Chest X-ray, PA view. Patient: 34 years old, sex F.
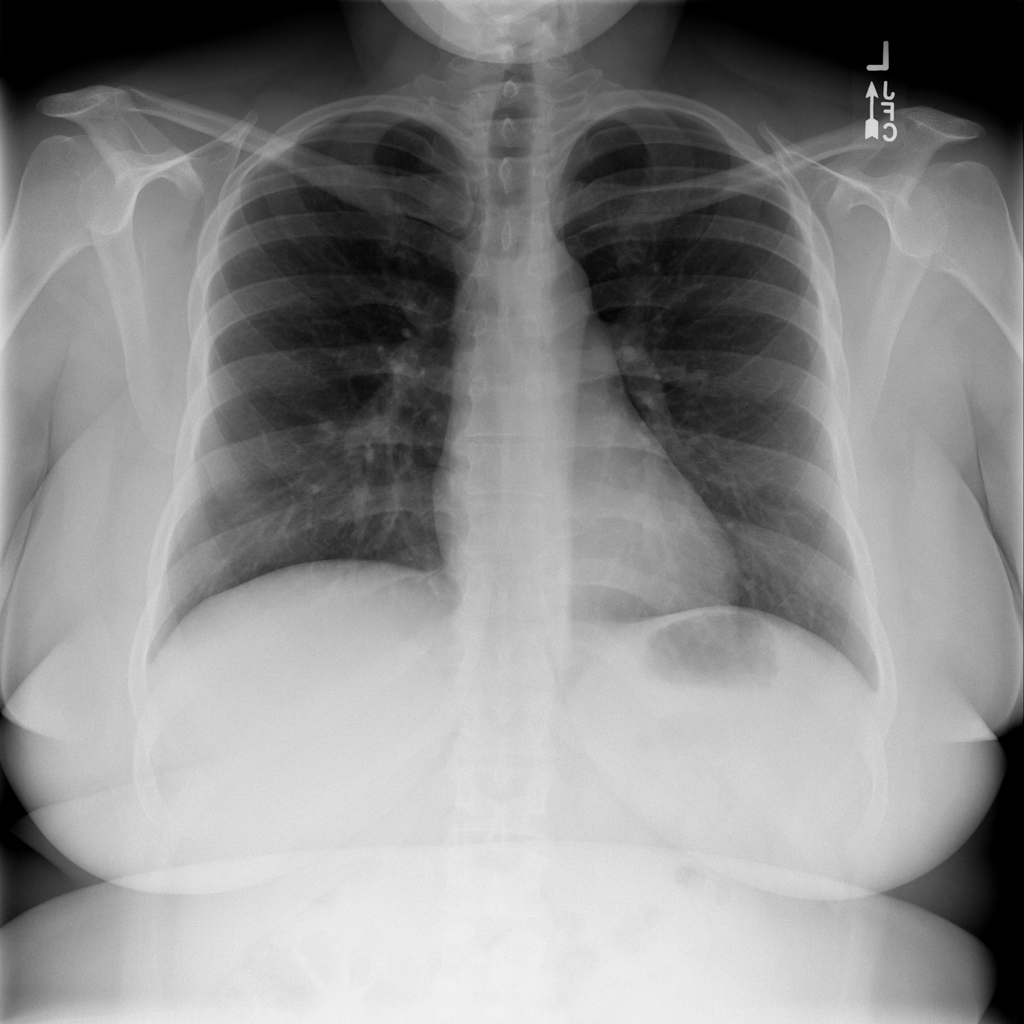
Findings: No Finding